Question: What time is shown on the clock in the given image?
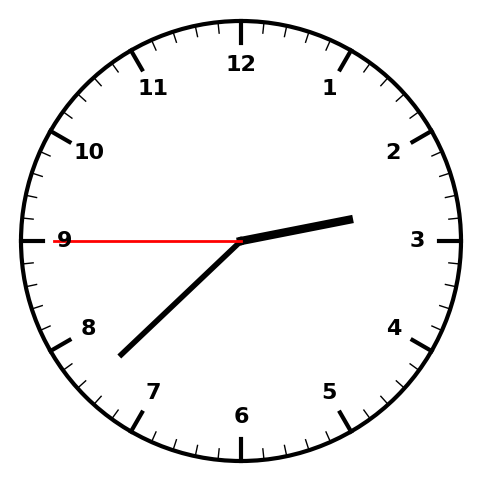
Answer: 02:37:45